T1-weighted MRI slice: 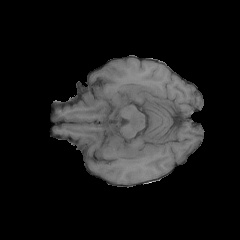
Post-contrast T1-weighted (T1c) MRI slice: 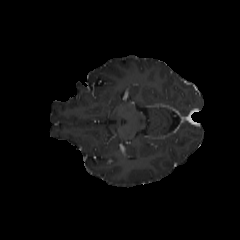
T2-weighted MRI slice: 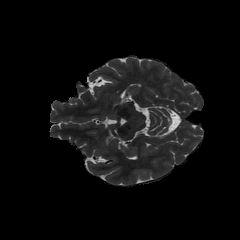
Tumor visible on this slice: no